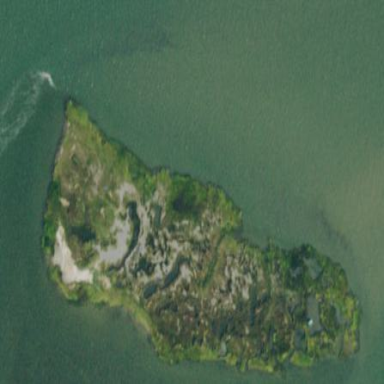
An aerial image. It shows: Island with natural coastline.